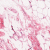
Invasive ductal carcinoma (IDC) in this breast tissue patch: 0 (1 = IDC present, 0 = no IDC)